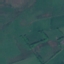
Land use / land cover: Pasture